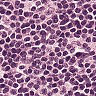
Metastatic tissue present: no